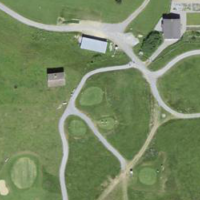
EUNIS habitat code: 24
Species observed at this site:
Corvus corone
Carduelis citrinella
Cuculus canorus
Silene acaulis
Phoenicurus ochruros
Fringilla coelebs
Spinus spinus
Periparus ater